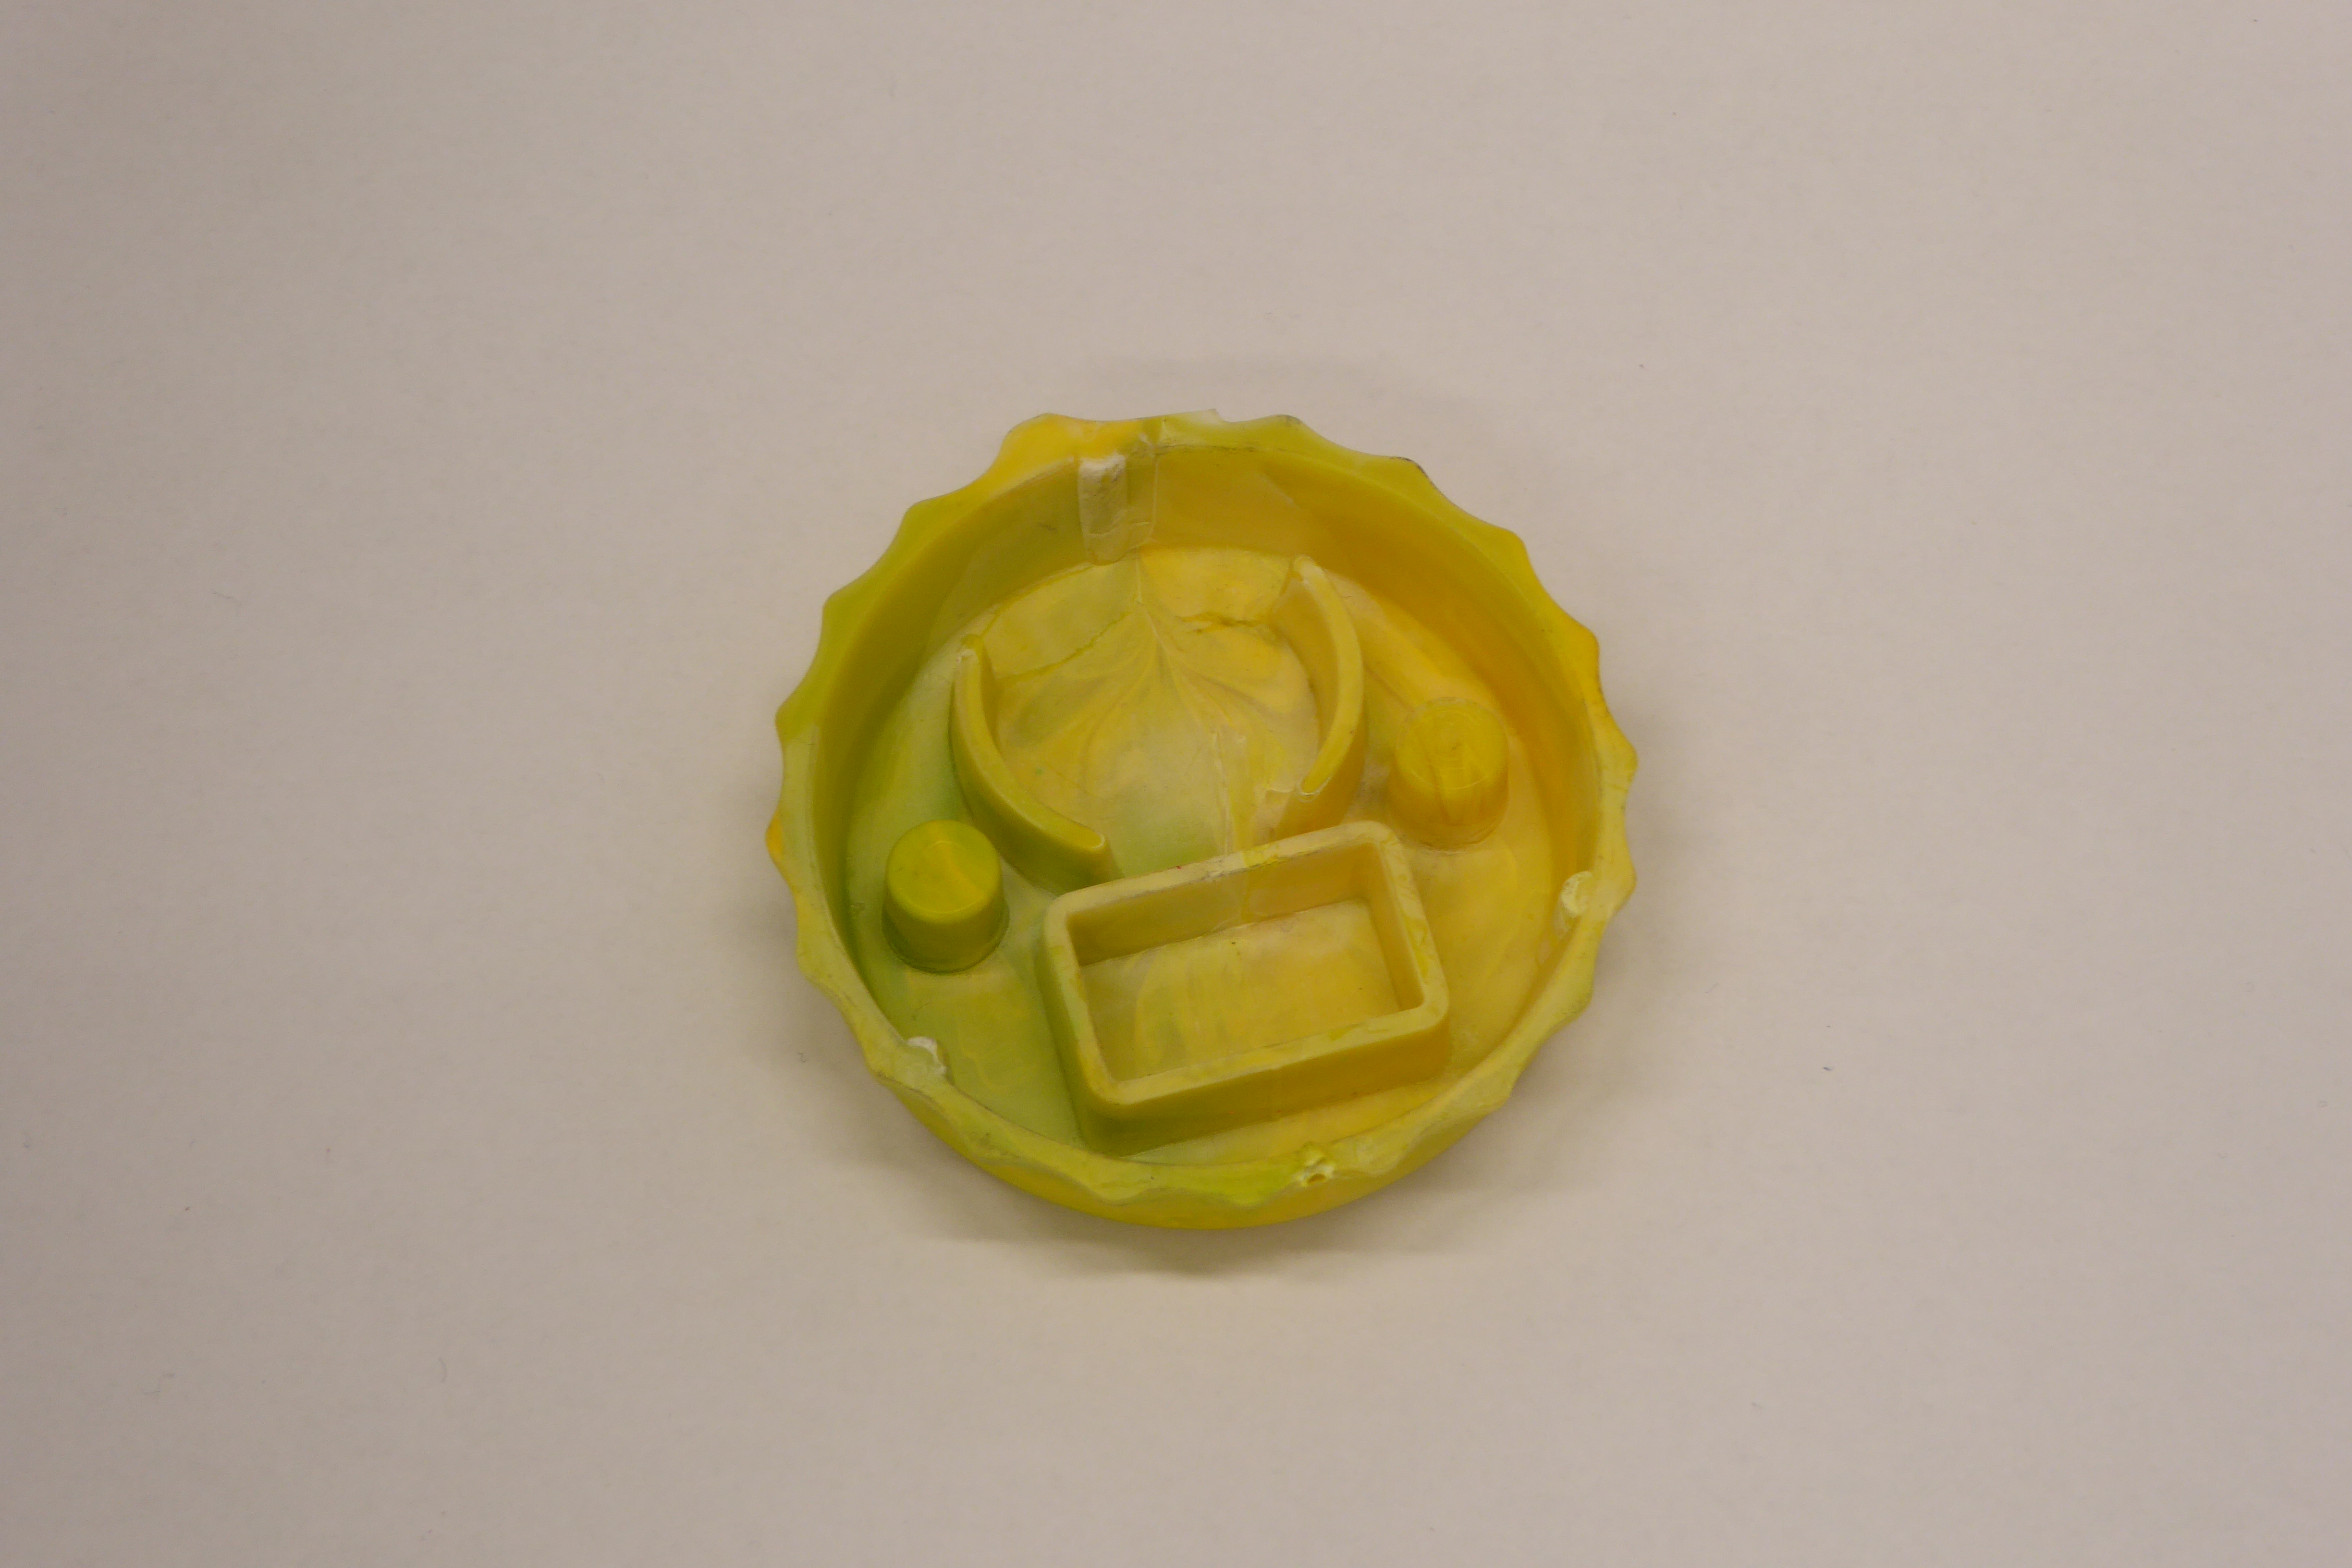
Label: Bottle Opener - Cover